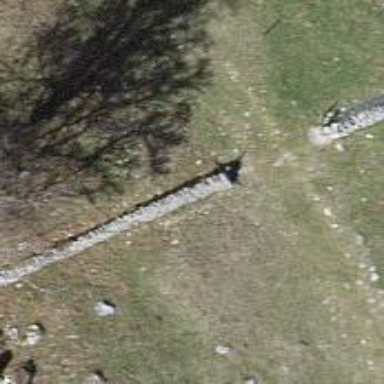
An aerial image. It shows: Wall is shown in the image.